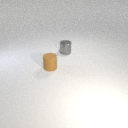
small brown rubber cylinder to the left of small gray metal cylinder